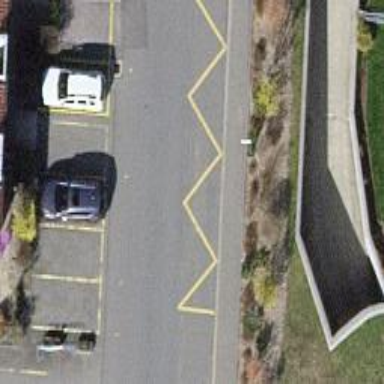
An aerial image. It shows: Bus stop with platform for public transport.